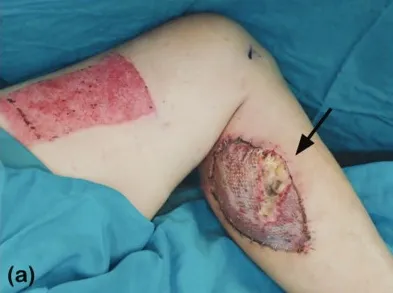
Partial loss of the skin graft.
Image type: medical_photograph (other_medical_photograph)